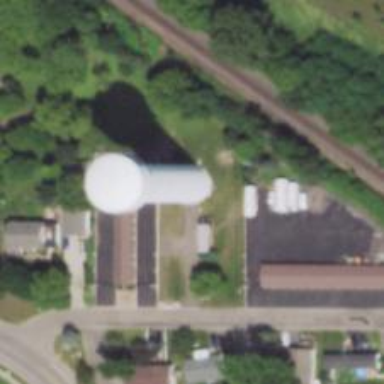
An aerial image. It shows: Water tower that is man-made.